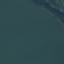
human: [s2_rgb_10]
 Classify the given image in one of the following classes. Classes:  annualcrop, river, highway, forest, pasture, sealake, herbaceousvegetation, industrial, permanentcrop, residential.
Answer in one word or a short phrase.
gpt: SeaLake